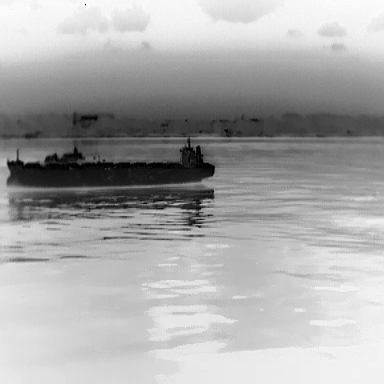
There is a liner in the infrared image.